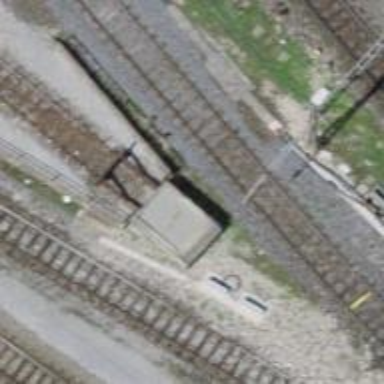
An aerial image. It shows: Railway buffer stop.